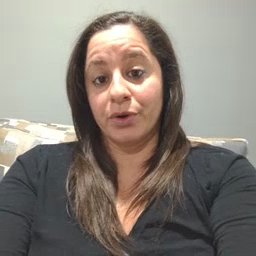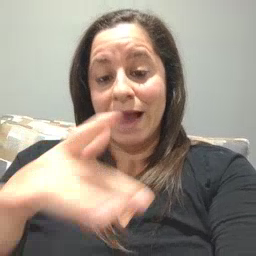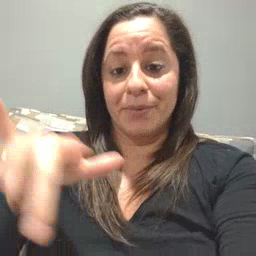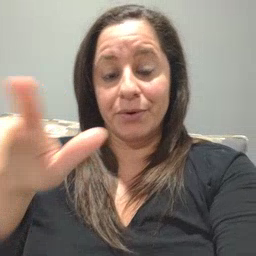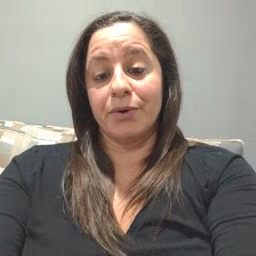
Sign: empty